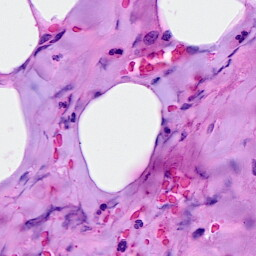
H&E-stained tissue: Breast